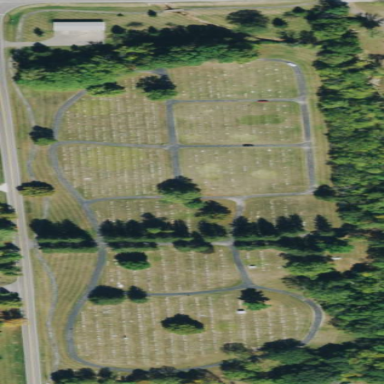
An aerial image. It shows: Cemetery.